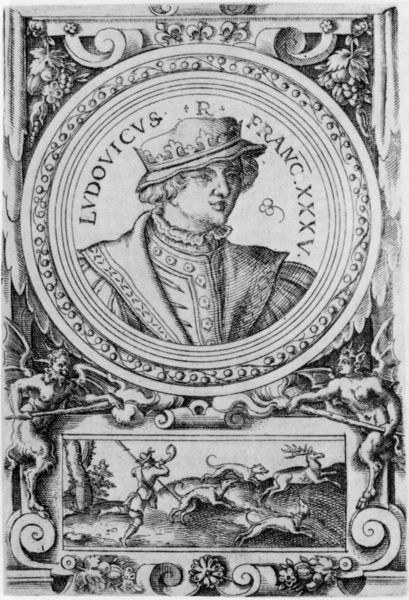
Titel: Bildnis von Ludwig V, König von Frankreich
Künstler: Jost Amman
Institution: (Seriendruck)
Schlagwörter: kampf, mann, weiß, landschaft, blumen, busen, frankreich, hut, nase, schwarz, szene, zeichnung, hund, hunde, tiere, ornament, kappe, barock, kragen, rahmen, bildnis, horn, portrait, porträt, kühe, haare, mantel, girlande, pflanzen, brosche, kinn, krone, locken, renaissance, kreis, oval, rund, engel, früchte, ranken, skulptur, trauben, brüste, schrift, papier, grafik, graphik, kuh, wild, könig, floral, ornamente, verzierung, plastik, knöpfe, jahreszahl, buch, medaillon, druck, druckgrafik, radierung, stich, schwarzweiß, text, herrscher, hallo, dämon, kranz, fürst, jagd, franz, gravur, buchdruck, buchseite, wappen, voluten, hirsch, hirsche, jäger, reh, jagdhund, teufel, wams, prinz, grad, jagdhunde, volute, lord, hatz, lilien, roccoco, kupferstich, drachen, graf, ludwig, münze, kleeblatt, jagdszene, okulus, latein, frank, franc, faune, louis, porträtmedaillon, bläser, franken, ludovicus, satyrn, rollwerk, beschlagwerk, roi, alles doof, hirschen, ludwig xv, 16. jahrhundert, sims, medaille, 35, jagdsszene, devil, hunter, kragenmaedailon, hrisch, vogt, ludovicus r franc xxxxv., ludwig xxxv, hirschjagt, actäon, reindeer, ludovvicus, luduvicus